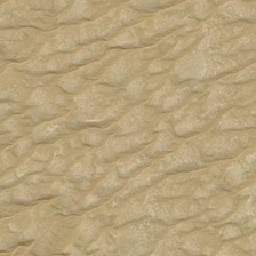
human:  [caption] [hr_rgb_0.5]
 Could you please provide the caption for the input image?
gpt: There is only sand in the desert.

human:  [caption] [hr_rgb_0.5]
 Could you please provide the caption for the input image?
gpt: There is nothing in the desert but sand.

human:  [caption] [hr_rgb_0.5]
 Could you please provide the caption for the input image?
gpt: There's nothing in the desert, but little sand.

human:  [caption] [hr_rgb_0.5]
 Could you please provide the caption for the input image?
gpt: There is little sand in the desert.

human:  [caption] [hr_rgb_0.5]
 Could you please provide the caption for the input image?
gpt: There's nothing in the desert but a little sand.